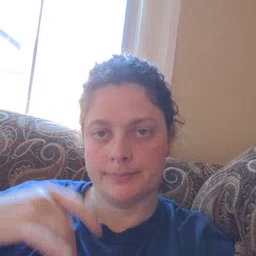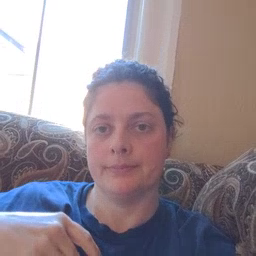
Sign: why